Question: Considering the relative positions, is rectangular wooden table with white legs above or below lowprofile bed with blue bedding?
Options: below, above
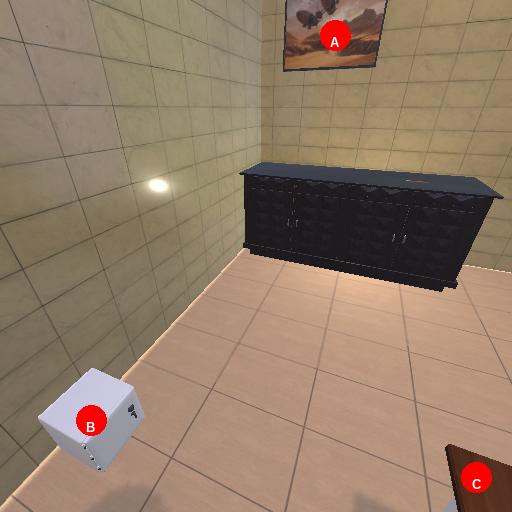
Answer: below